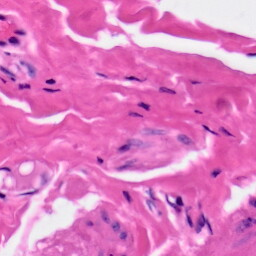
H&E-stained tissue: Skin